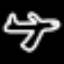
Label: airplane